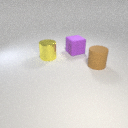
large brown rubber cylinder in front of large purple rubber cube